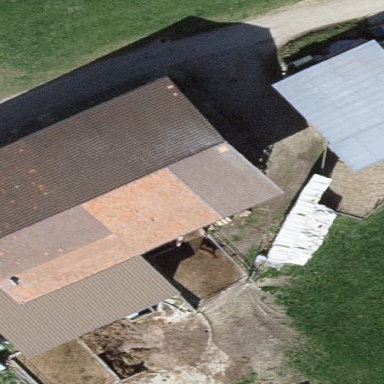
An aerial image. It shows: Farmyard area.